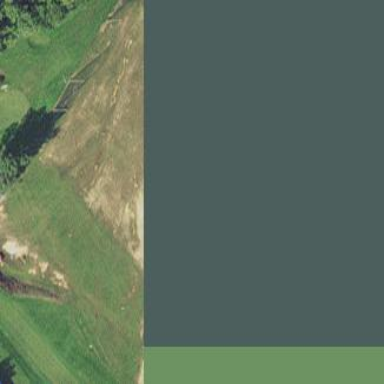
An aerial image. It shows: Driving range for golf practice.